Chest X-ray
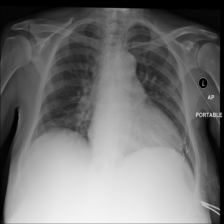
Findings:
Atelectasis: negative
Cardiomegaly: negative
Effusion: negative
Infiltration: negative
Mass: negative
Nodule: negative
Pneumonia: negative
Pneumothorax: negative
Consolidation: negative
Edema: negative
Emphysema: negative
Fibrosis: negative
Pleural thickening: negative
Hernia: negative